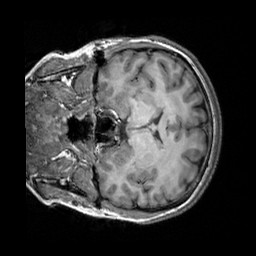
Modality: T1w
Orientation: coronal
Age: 41
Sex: female
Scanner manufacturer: siemens
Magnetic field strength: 3 T
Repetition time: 2.3 s
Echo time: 0.00303 s